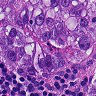
Metastatic tissue present: yes